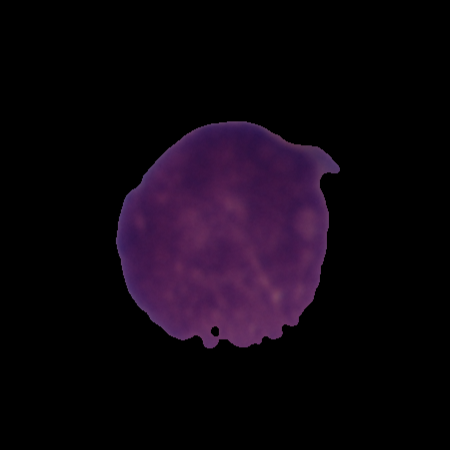
Label: cancer